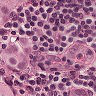
Metastatic tissue present: yes